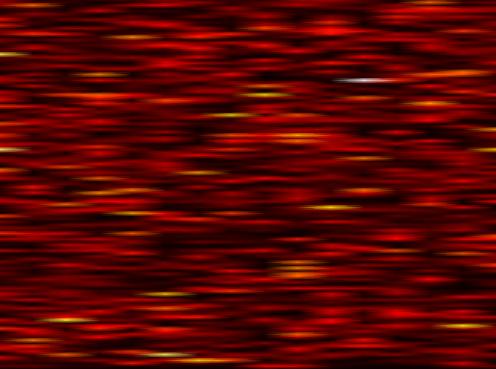
Label: WOLA